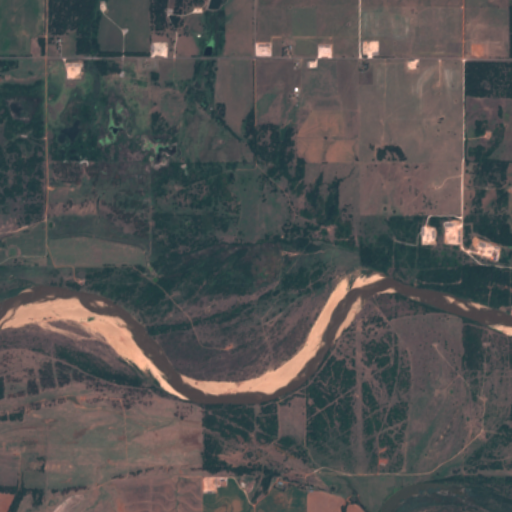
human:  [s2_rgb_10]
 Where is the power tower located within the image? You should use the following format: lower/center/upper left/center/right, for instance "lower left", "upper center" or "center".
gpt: The power tower is located in the right of the image.
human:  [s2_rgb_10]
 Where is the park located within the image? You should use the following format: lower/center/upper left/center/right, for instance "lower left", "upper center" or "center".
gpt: There is no park in the image.